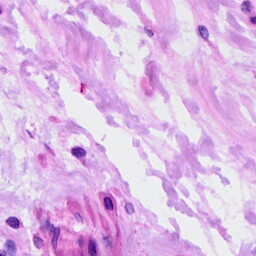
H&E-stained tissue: Ovarian